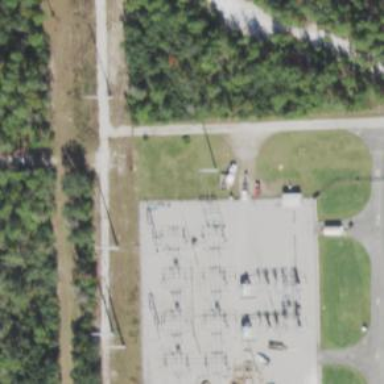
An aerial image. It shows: Switch used for power control.